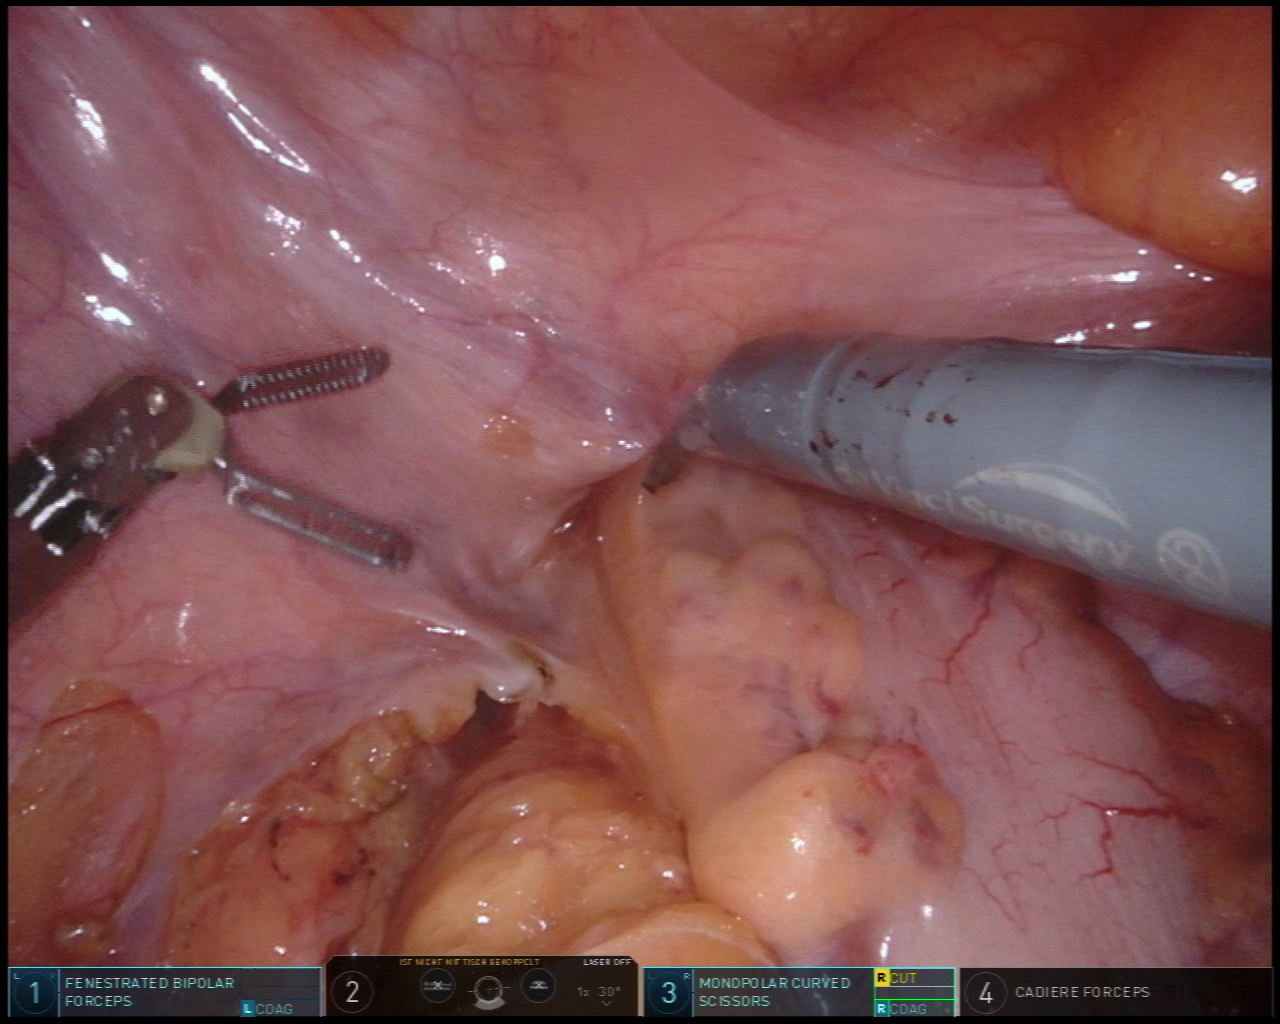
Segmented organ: ureter
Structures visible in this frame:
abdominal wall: yes
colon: yes
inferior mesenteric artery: no
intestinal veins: no
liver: no
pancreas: no
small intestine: no
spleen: no
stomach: no
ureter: yes
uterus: no
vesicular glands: no